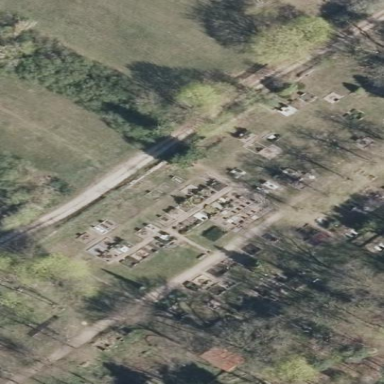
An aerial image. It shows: Cemetery.